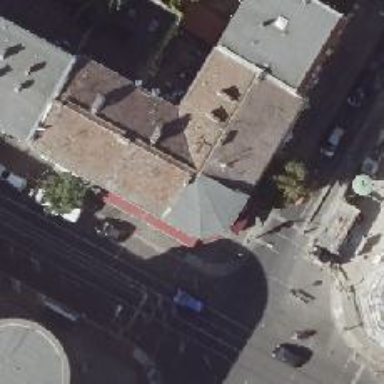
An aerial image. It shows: Restaurant.